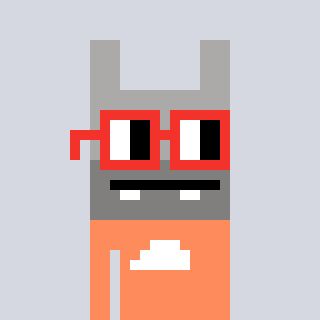
a pixel art character with square red glasses, a rabbit-shaped head and a peachy-colored body on a cool background